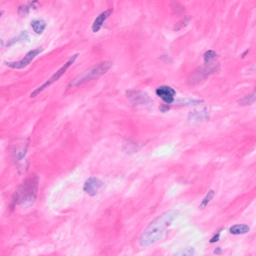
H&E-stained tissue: Breast